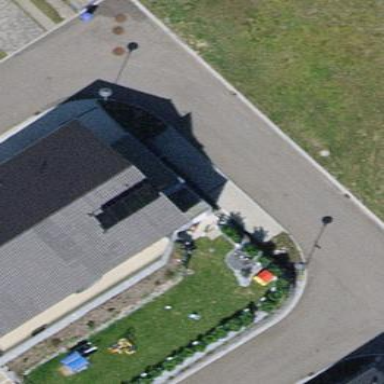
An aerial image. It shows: Garage.